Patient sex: F
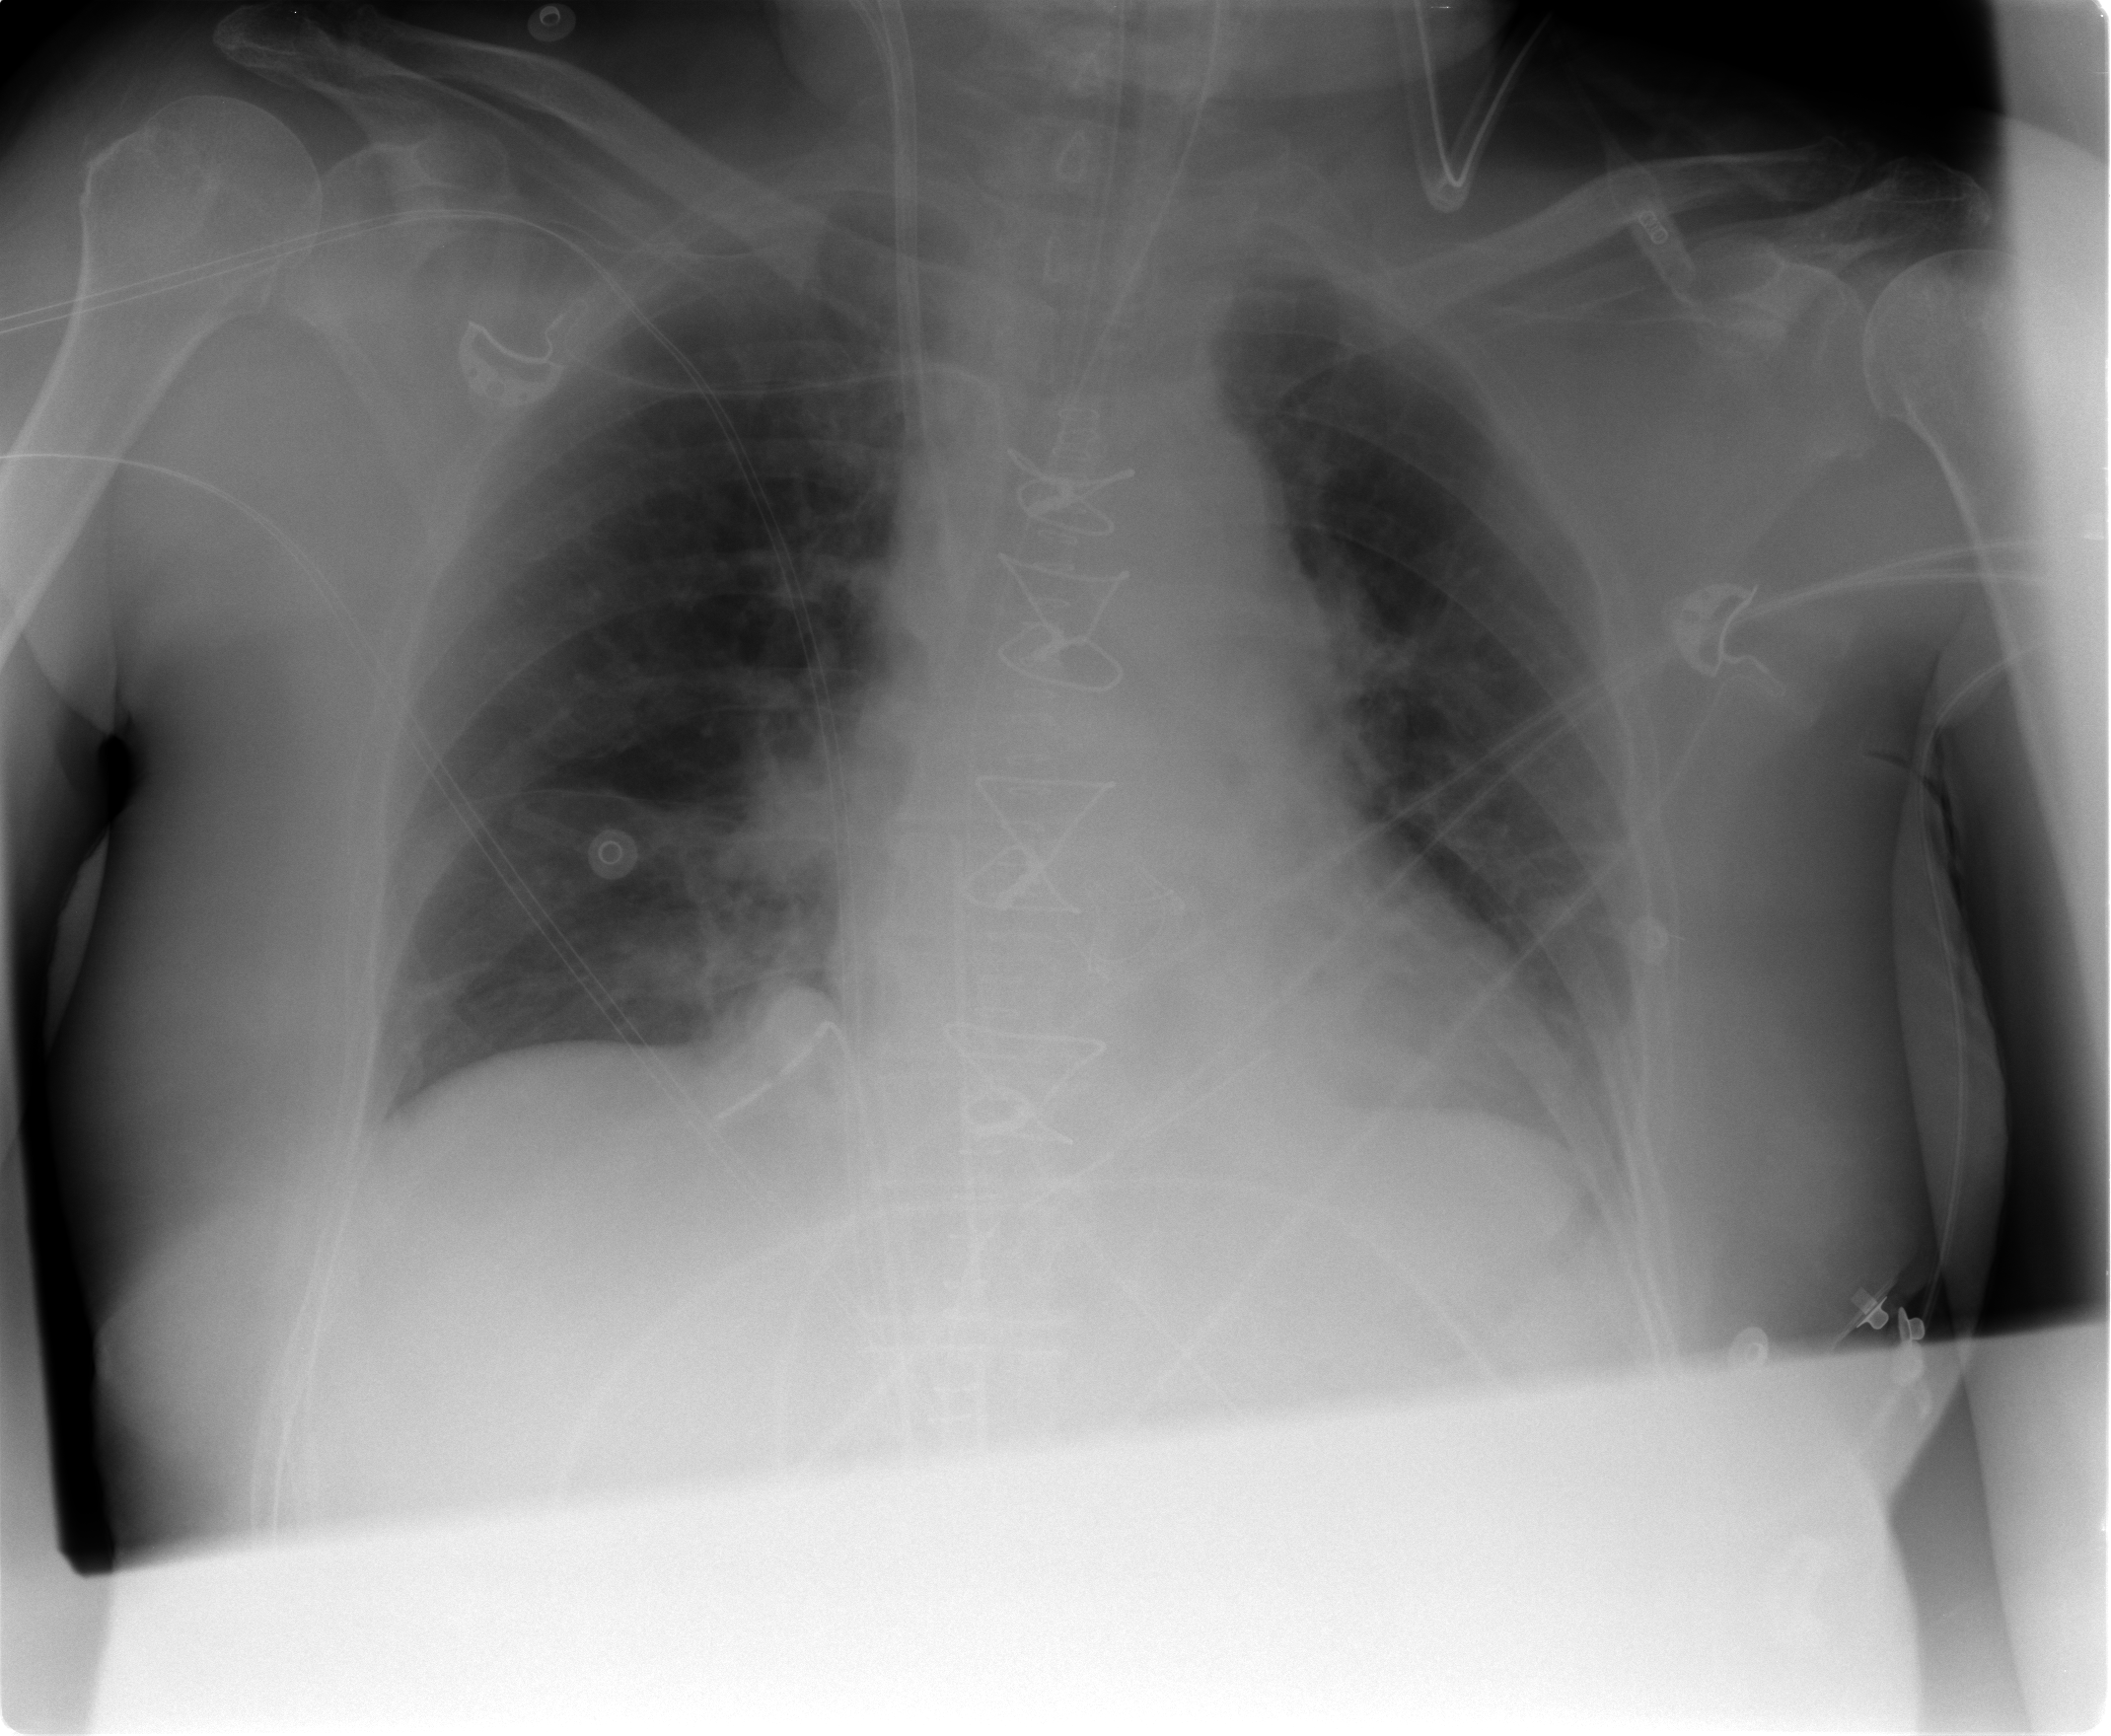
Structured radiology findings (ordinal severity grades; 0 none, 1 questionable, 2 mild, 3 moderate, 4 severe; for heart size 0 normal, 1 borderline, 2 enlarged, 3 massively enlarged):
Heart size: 0
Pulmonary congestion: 0
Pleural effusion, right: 0
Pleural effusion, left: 2
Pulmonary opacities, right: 0
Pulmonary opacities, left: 0
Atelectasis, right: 2
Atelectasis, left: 2